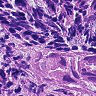
Metastatic tissue present: yes